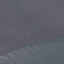
Land use / land cover class: SeaLake